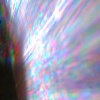
Label: sunburn